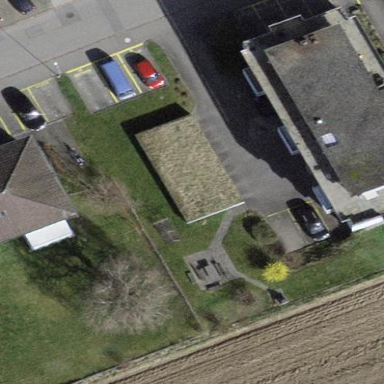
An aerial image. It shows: Garage building.